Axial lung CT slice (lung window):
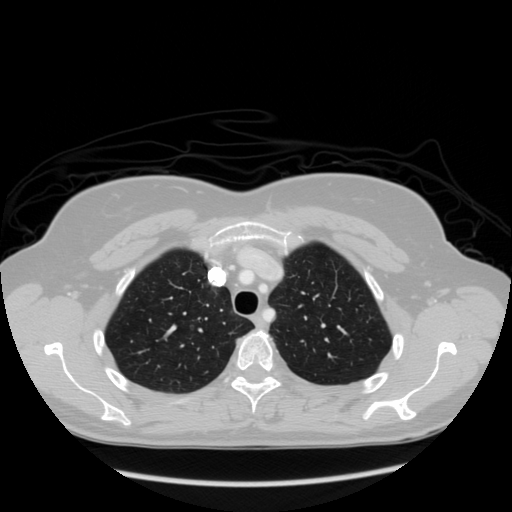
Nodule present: no